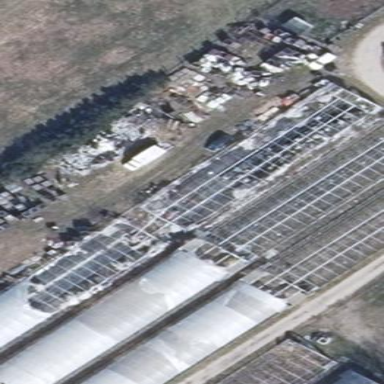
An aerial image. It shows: Area dedicated to greenhouse horticulture.